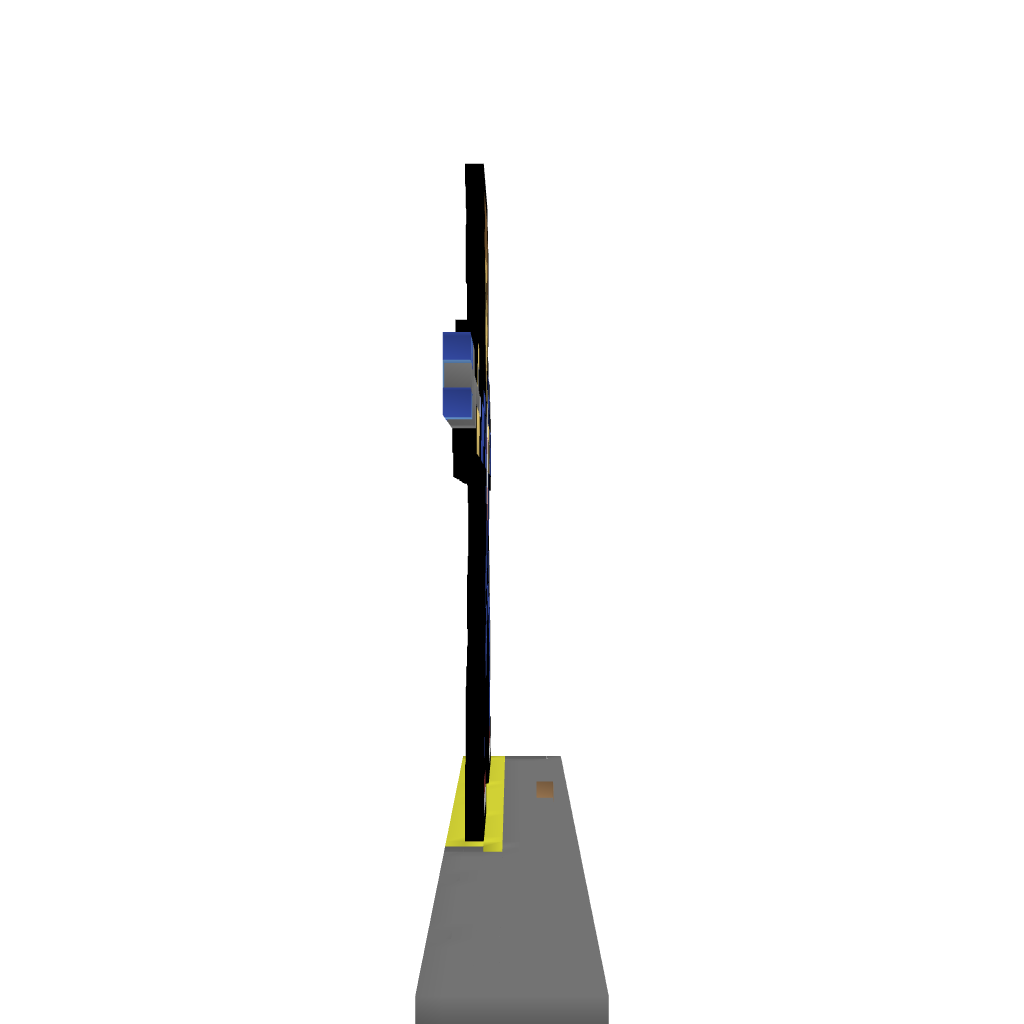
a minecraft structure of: The 10th Doctor bad low quality